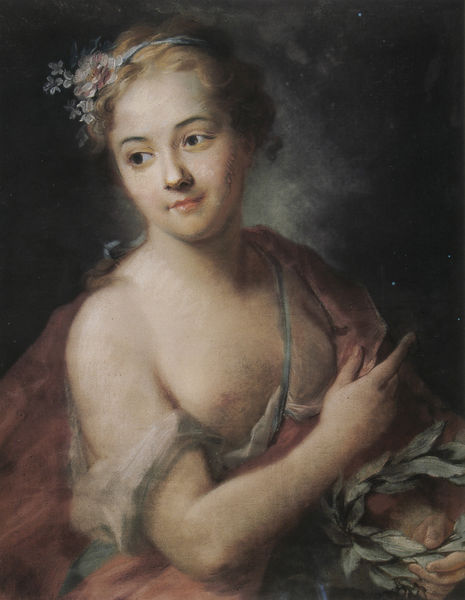
Titel: Nymphe de la suite d'Apollon tenant une couronne de lauriers, Nymphe im Gefolge des Apollo
Künstler: Maurice Quentin de La Tour
Standort: Saint-Quentin
Institution: Musée Antoine Lécuyer
Schlagwörter: akt, blau, blätter, dunkel, gemälde, gewitter, hand, haut, himmel, körper, nackt, schatten, umhang, weiß, wolken, grün, mädchen, blume, blumen, braun, brust, busen, daumen, ellbogen, finger, frankreich, frau, frisur, geste, grau, haar, hell, hintergrund, kleid, kleider, licht, mund, nase, pastell, profil, raum, schwarz, stirn, zeichnung, zimmer, blick, blüte, blüten, dame, rose, rot, schleier, tuch, wolke, tanz, blond, hemd, jung, wand, arm, arme, augen, band, barock, gesicht, haarschmuck, halten, inkarnat, kleidung, mensch, spitze, bildnis, hals, hände, portrait, porträt, öl, auge, gewand, haare, pose, stoff, stoffe, kind, blatt, person, tanzen, tänzerin, augenbrauen, brustbild, dekollete, haarreif, kinn, lippen, locken, rokoko, rosa, rouge, sanft, schulter, schultern, schön, seide, zart, ranken, hellblau, lächeln, brüste, wangen, mauer, dunst, lila, nebel, violett, haarband, unwetter, wetter, riemen, brauen, büste, pupillen, malerin, bauch, rüsche, rüschen, teint, wange, brustwarze, ellenbogen, erotisch, zeigen, oberkörper, entblösst, gesteck, blumenstrauß, strauß, porzellan, strahlen, jungfrau, wolkig, selbstbildnis, haarkranz, allegorie, kranz, lorbeer, lorbeerkranz, rosig, flora, göttin, sieg, strähne, leib, rotblond, durchsichtig, blumenkranz, fauna, reif, sinnlich, dekollté, blumenschmuck, blätterkranz, schemen, fragil, diana, nattier, siegeskranz, wendung, lieblich, fragonnard, zauberhaft, brustportrait, reizend, zeigenfinger, deitailansicht